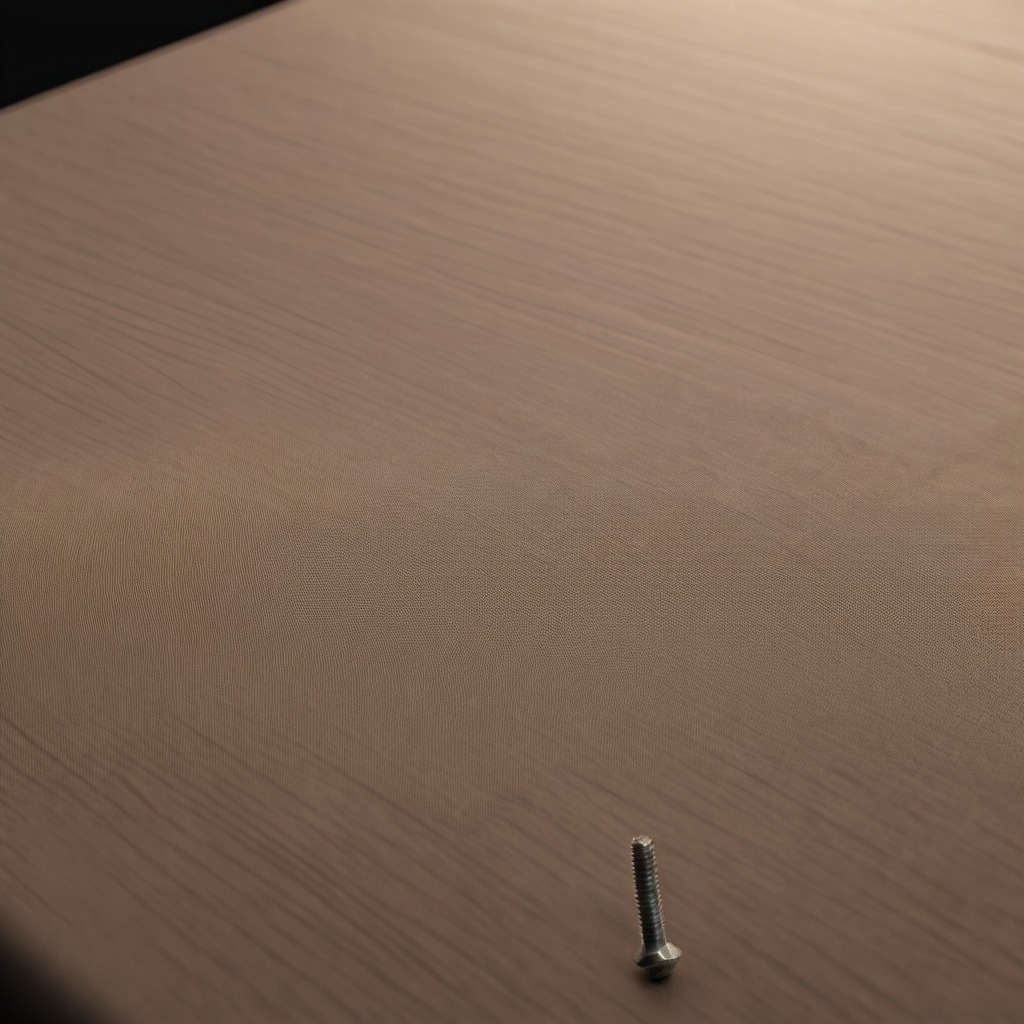
A metal screw lying on a wooden table inside a workshop at night.